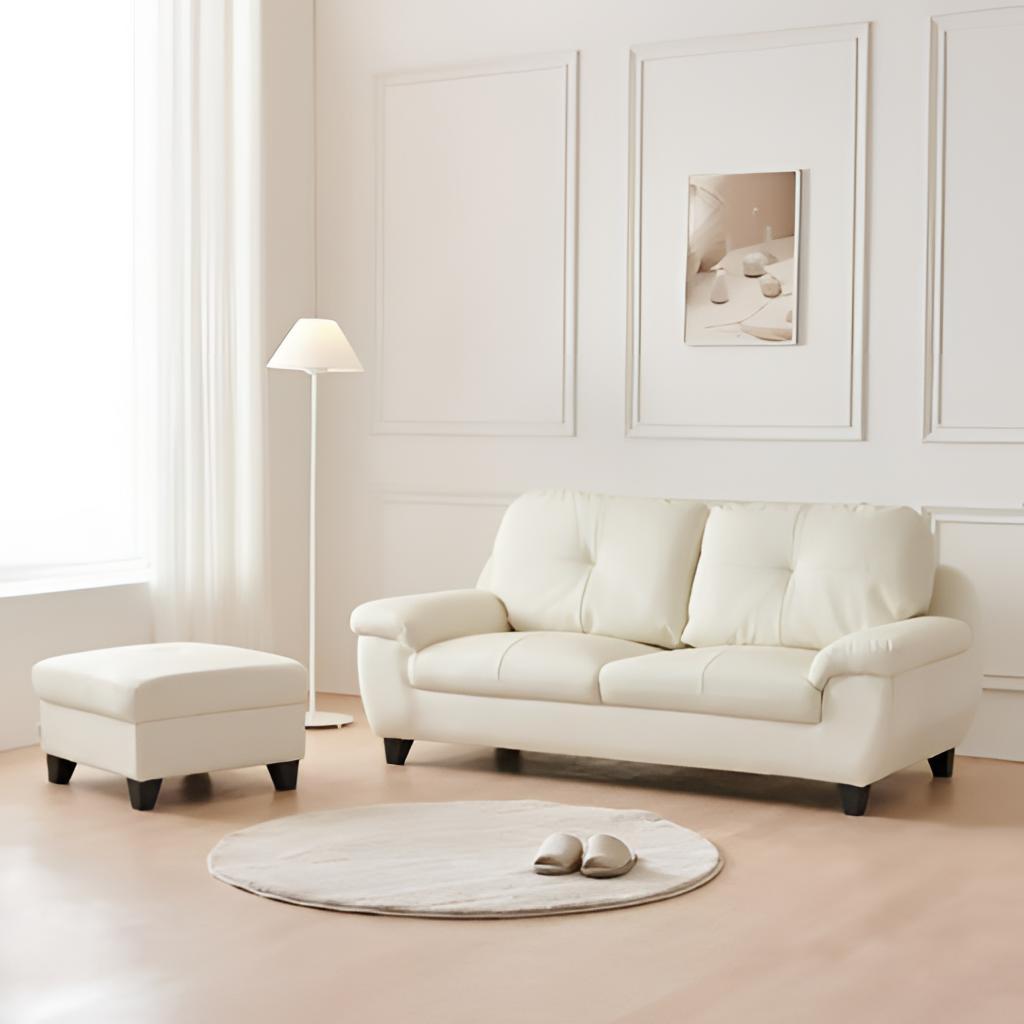
cream leather sofa, living room, paint wallpaper, with solid pattern, wood flooring, with plank pattern, minimalist